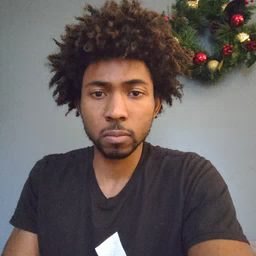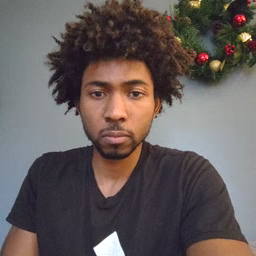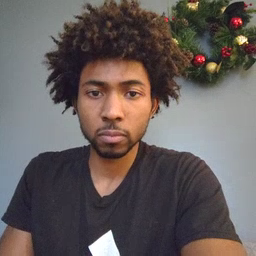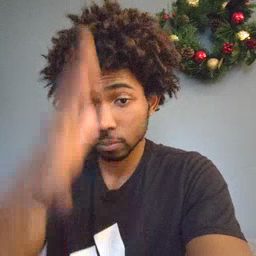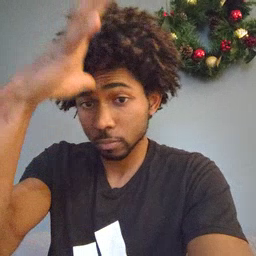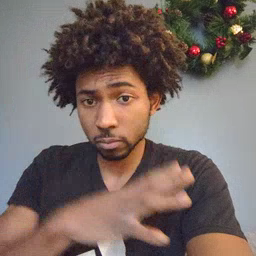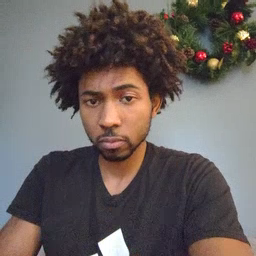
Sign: man